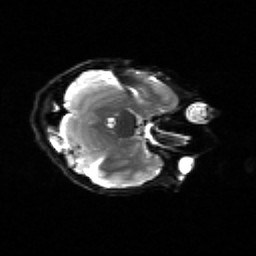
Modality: sbref
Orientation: axial
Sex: female
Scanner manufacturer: siemens
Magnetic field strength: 3 T
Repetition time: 5 s
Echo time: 0.071 s